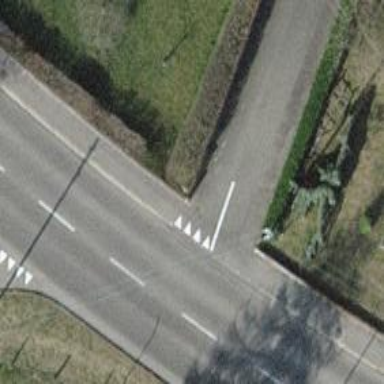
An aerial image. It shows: Road with "give way" sign.